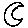
Label: moon